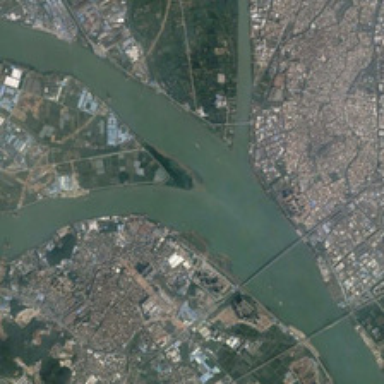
Many buildings are in two sides of a river with three branches .